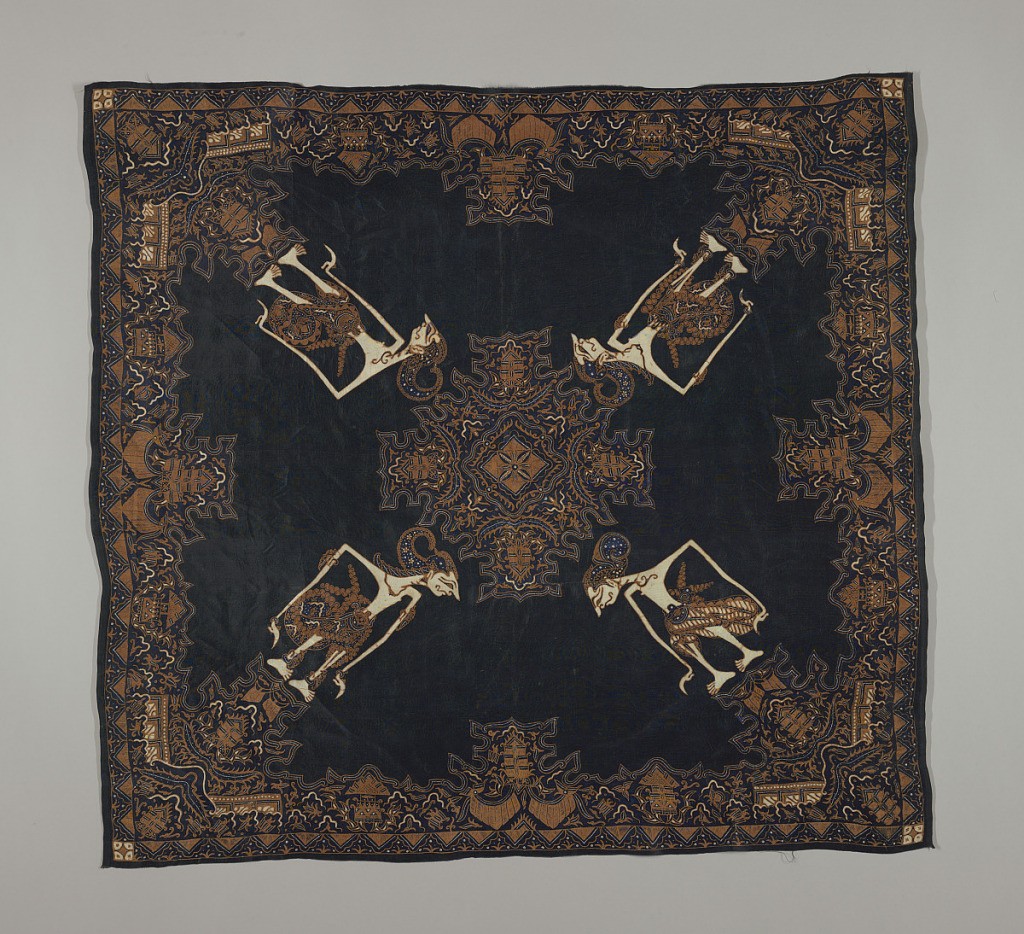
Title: Square
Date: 19th century
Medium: silk Technique: wax resist dyeing (batik) on plain weave
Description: Silk square in black, dark blue, brown, and cream-white. Shows four "wayang" figures facing diagonally toward center, one of which has a different pattern on his sarong. Outer border and center ornamented with "ship of the dead" and "sawat" (wings and tail of Garuda, mount of Vishnu) motifs, as well as architectural structures.